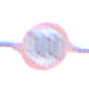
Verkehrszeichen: Geschwindigkeit100
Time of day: SunriseSunset
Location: Outdoor (Urban)
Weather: Clear
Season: NotSpecified
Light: Natural